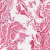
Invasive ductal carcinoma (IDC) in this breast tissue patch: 0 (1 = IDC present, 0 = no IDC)